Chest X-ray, PA view. Patient: 41 years old, sex F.
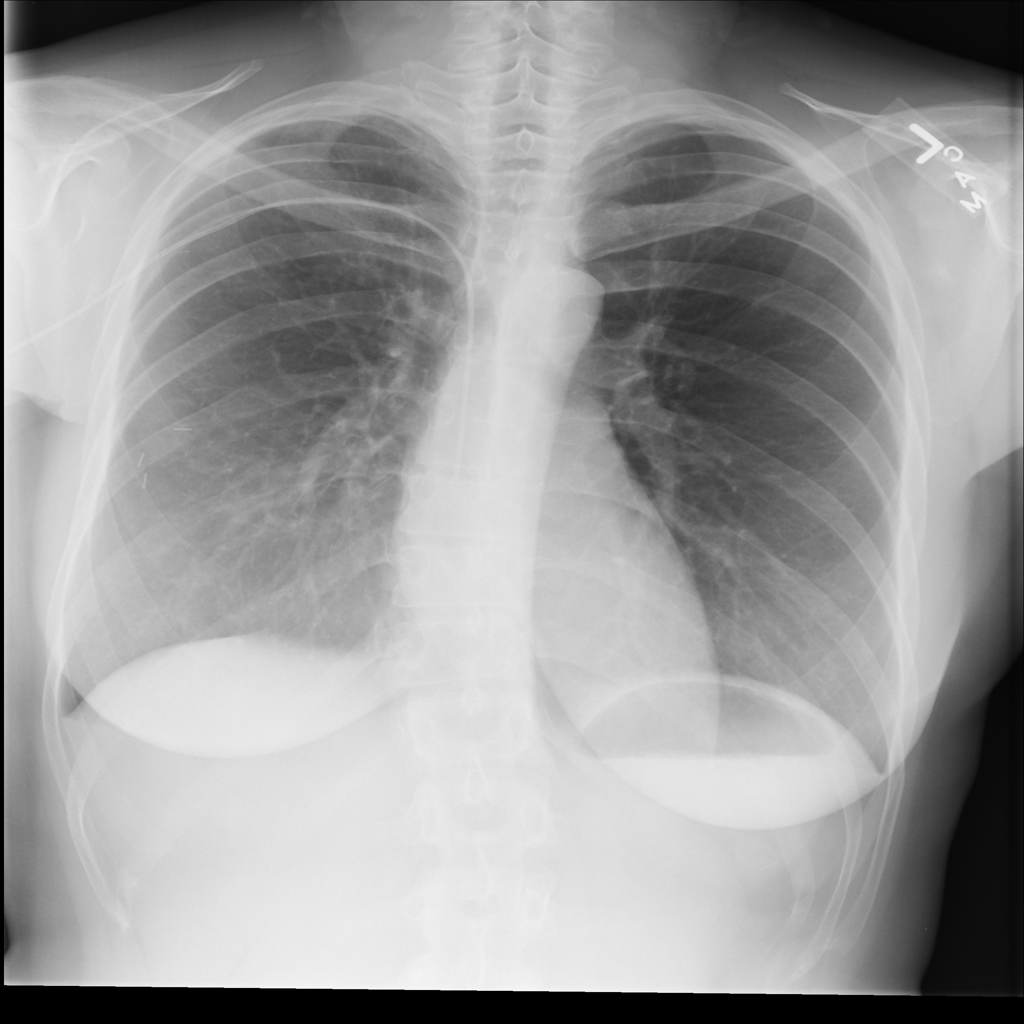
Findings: No Finding